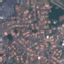
Land use / land cover class: Residential